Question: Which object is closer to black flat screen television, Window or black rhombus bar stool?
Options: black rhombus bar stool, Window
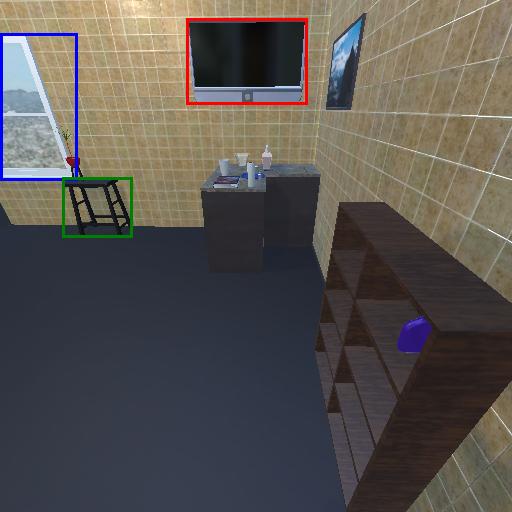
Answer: black rhombus bar stool